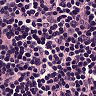
Metastatic tissue present: no